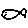
Label: fish